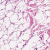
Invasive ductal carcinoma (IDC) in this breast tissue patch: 0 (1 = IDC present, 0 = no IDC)